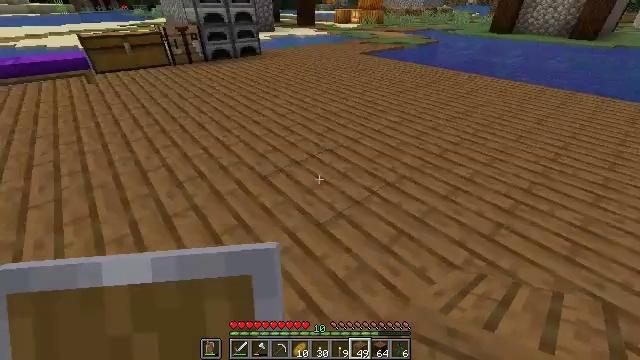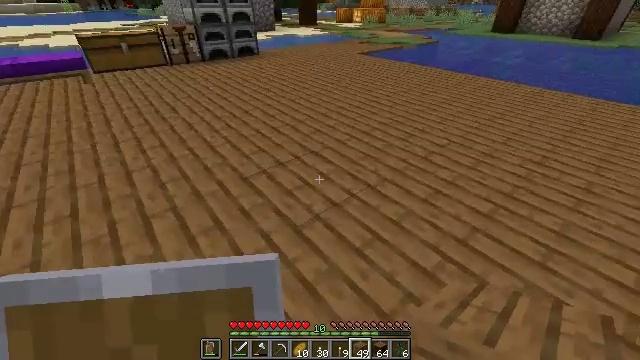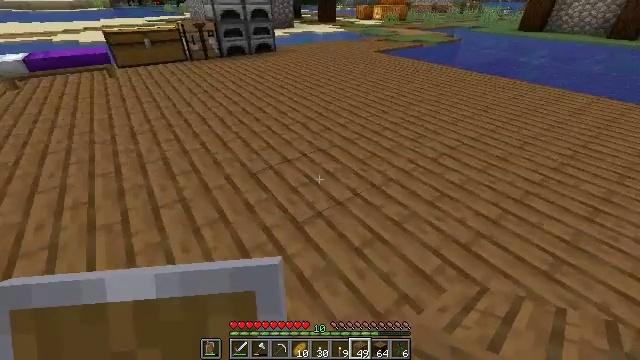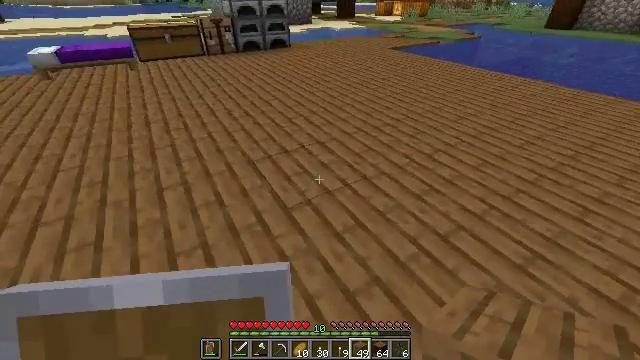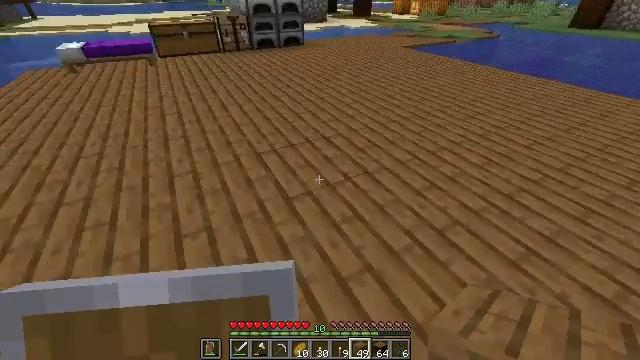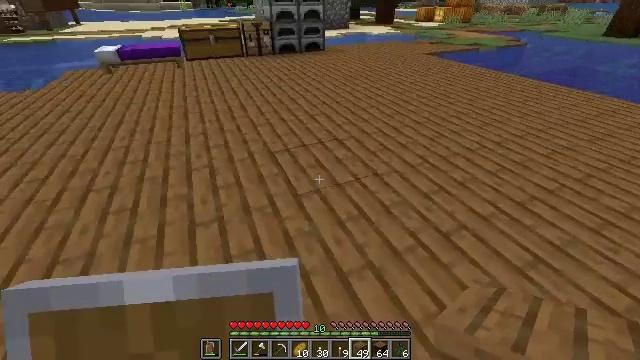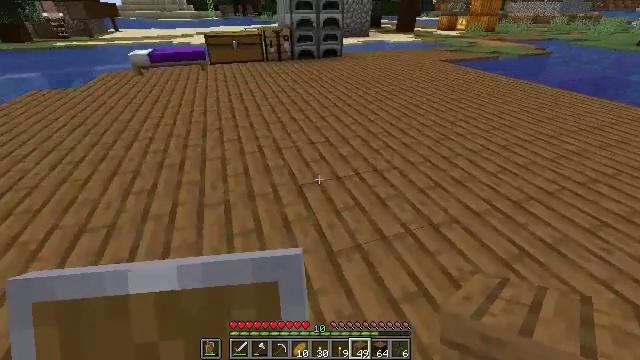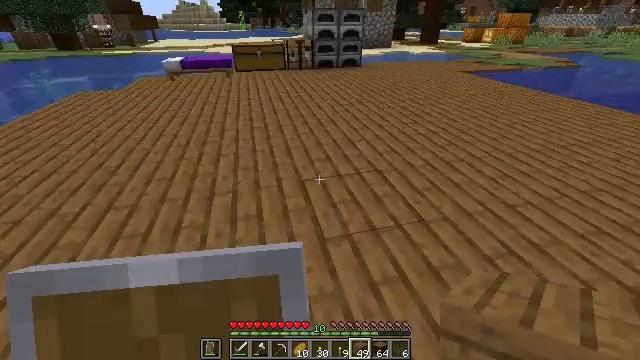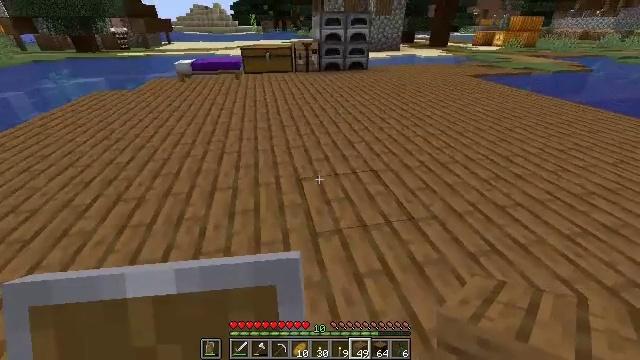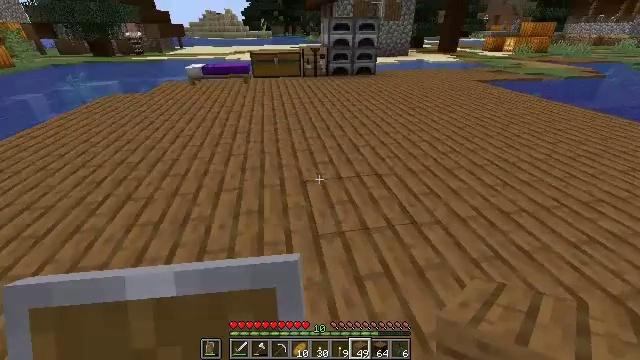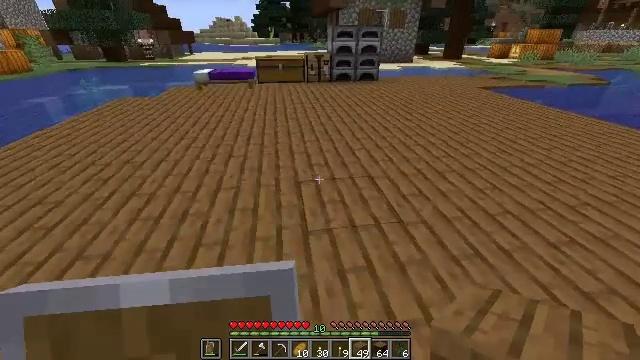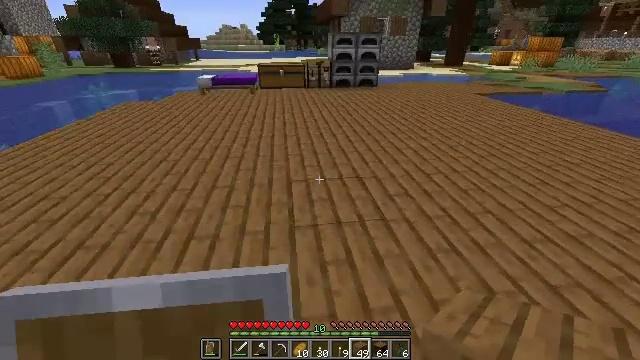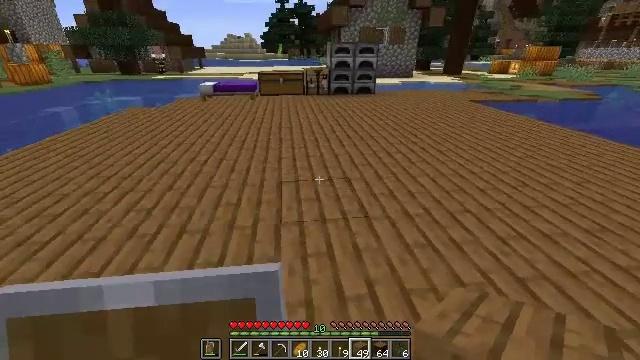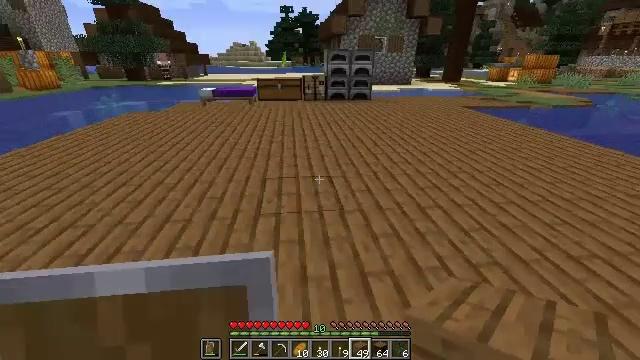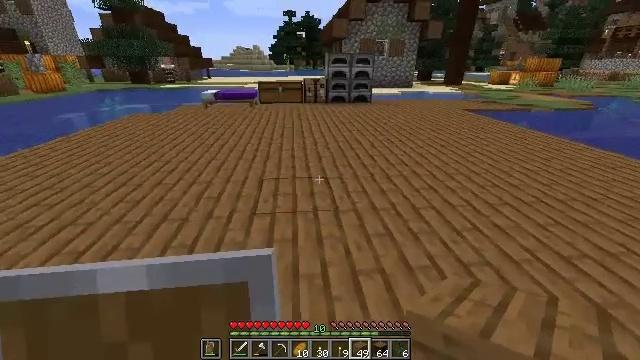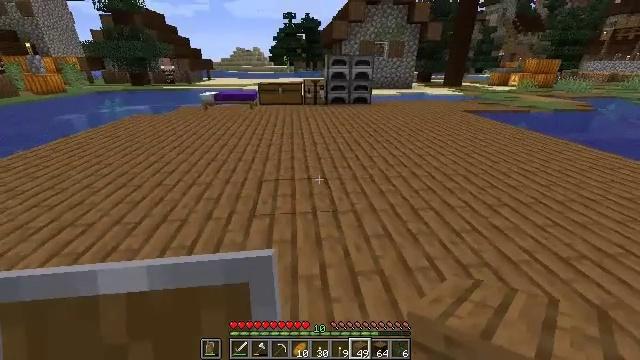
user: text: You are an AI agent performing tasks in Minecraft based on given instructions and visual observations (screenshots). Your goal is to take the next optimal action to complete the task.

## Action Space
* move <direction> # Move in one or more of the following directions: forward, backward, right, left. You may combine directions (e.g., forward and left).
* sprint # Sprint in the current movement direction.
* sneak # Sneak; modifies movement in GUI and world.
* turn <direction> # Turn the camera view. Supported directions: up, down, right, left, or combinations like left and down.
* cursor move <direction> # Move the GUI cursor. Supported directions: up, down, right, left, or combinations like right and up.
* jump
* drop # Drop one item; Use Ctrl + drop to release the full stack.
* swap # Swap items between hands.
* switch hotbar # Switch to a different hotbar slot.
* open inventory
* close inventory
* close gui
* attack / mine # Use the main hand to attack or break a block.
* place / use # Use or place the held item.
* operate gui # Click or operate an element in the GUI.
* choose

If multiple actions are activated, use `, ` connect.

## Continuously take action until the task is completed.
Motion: motion action
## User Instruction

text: Attack the spruce planks to recycle them.
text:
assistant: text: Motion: move right
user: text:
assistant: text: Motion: move back and move right, turn left
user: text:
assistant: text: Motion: move back and move right, turn left
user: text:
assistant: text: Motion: move back and move right, turn left
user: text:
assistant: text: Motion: move back and move right, turn left and up
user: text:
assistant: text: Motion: move back and move right, turn left and up
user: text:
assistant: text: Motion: move back and move right, turn left and up
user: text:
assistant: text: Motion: move back and move right, turn left
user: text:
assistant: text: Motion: move back and move right, turn left
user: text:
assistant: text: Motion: move back and move right, turn left and up
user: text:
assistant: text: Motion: move back and move right, turn up
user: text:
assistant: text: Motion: move back and move right, turn up
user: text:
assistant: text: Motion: move right, turn up
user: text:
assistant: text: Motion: no_op
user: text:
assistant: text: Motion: no_op
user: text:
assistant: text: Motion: no_op
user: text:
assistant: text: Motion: no_op
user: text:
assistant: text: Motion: move back
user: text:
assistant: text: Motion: move back
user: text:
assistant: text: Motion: move back
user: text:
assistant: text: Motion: move back, turn left
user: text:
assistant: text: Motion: move back
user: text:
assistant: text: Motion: no_op
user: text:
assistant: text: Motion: no_op
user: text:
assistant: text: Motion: no_op
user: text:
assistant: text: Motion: no_op
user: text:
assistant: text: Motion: no_op
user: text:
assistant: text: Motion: no_op
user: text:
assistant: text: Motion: no_op
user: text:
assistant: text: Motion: no_op